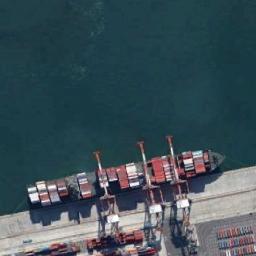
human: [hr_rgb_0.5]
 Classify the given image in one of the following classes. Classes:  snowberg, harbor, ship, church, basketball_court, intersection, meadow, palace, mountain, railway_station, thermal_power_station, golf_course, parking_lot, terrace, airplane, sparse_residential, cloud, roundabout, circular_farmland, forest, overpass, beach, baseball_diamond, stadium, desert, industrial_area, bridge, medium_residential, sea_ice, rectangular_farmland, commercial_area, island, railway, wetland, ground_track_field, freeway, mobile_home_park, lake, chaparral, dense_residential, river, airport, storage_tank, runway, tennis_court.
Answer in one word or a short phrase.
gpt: ship